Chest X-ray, AP view. Patient: 19 years old, sex F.
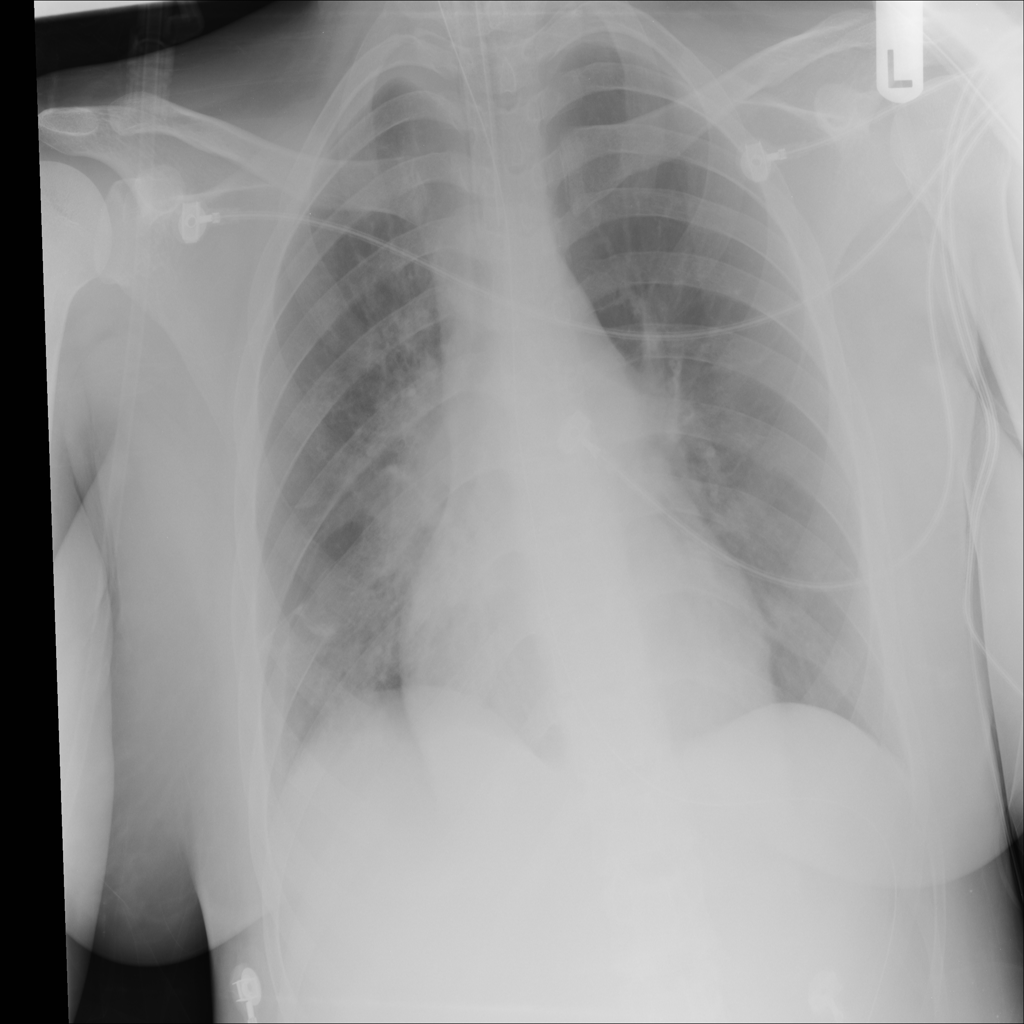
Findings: No Finding